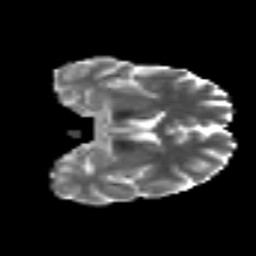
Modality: MD
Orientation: coronal
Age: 32
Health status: ill
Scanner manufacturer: philips
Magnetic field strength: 3 T
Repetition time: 9 s
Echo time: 0.127 s